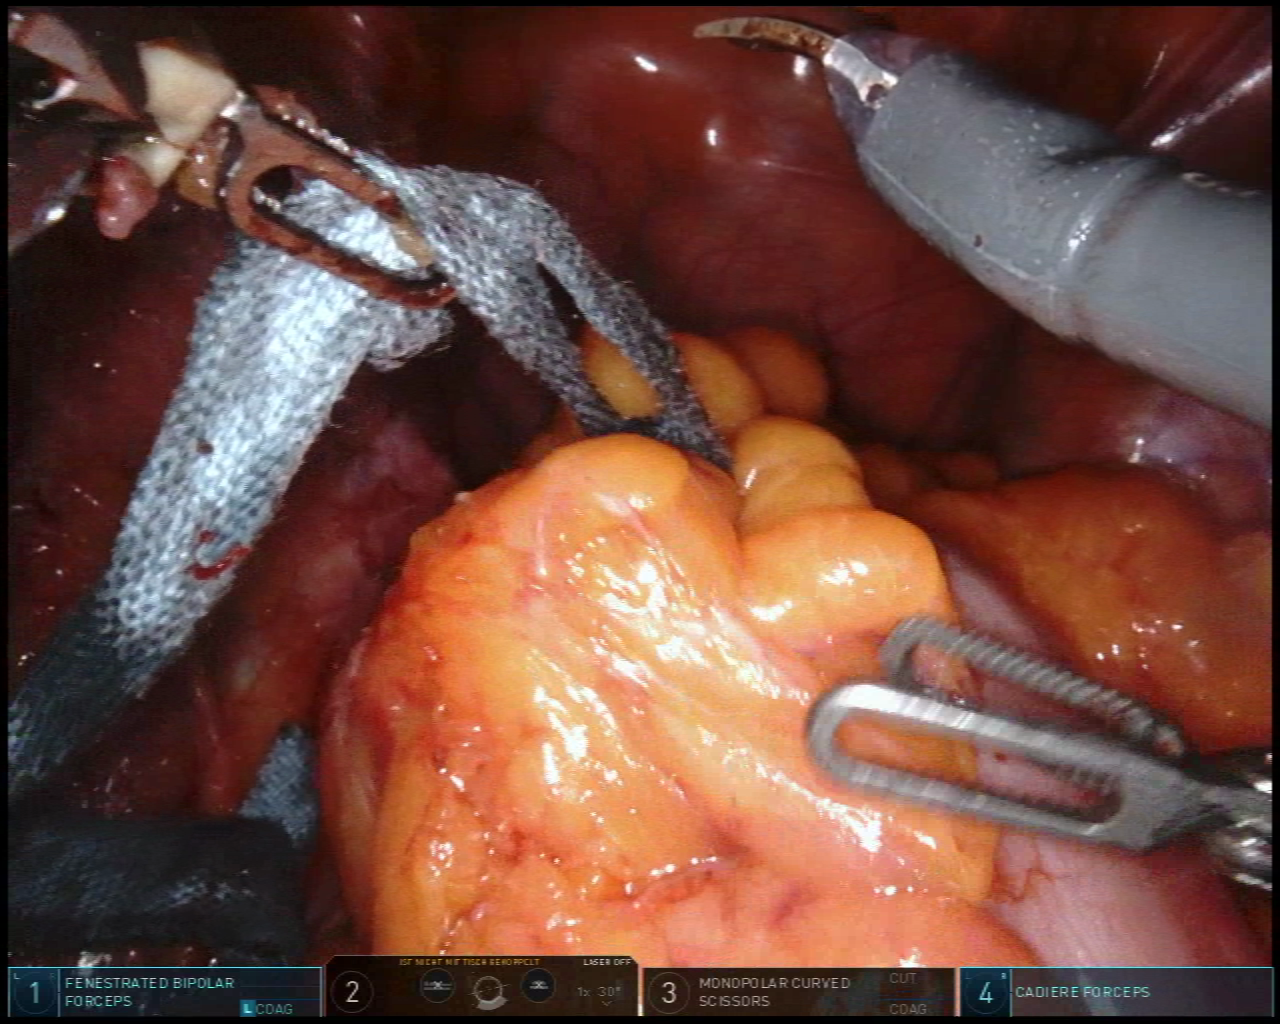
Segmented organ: abdominal_wall
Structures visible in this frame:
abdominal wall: yes
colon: yes
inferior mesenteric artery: no
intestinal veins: no
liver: no
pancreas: no
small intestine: no
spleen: no
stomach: no
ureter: yes
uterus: no
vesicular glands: no